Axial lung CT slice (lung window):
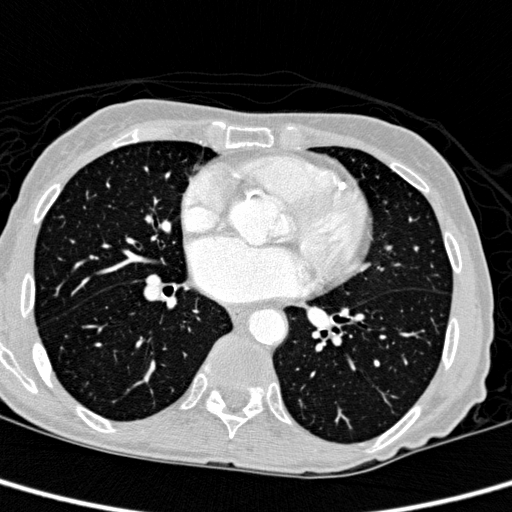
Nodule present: no